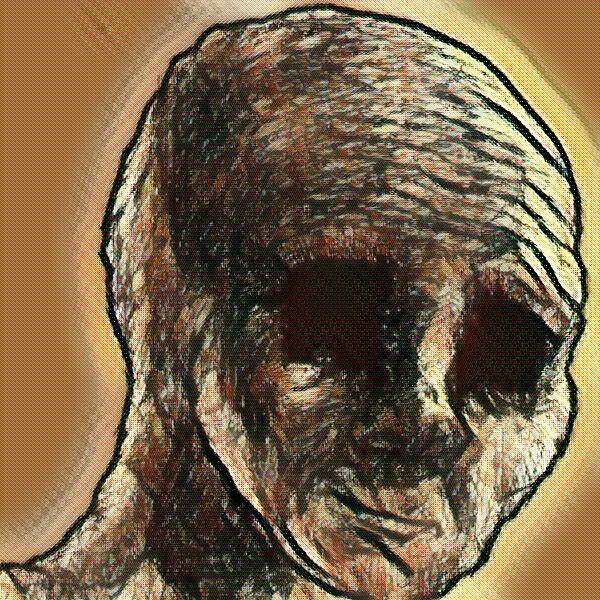
Label: 5_Wojak_with_Background